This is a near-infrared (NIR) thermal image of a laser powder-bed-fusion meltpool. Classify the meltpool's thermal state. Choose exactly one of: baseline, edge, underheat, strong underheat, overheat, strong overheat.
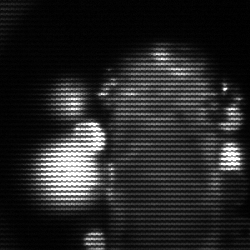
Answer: strong underheat